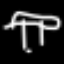
Label: mushroom